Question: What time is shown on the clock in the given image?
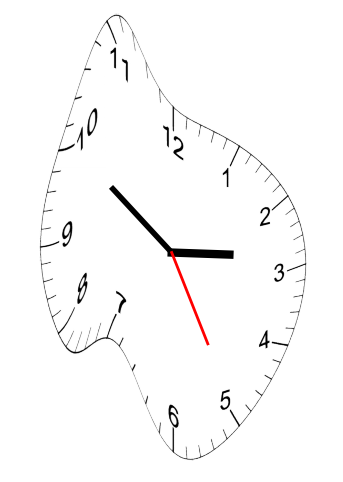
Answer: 02:50:25